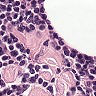
Metastatic tissue present: no